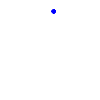
Particle: pion